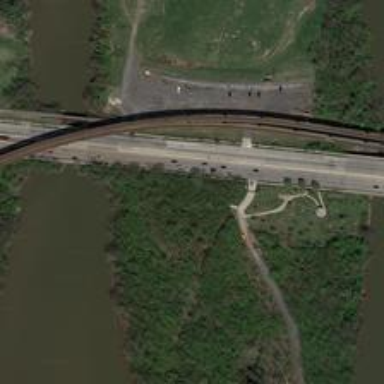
A curved railway bridge over the straight highway bridge spans this broad river .